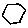
Label: hexagon